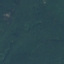
Land use / land cover class: Forest